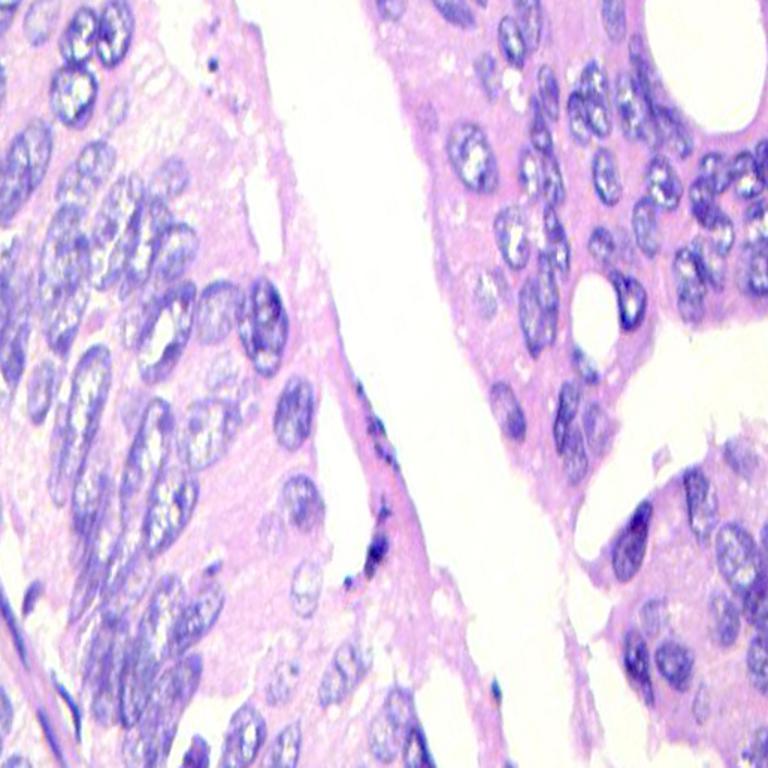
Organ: colon
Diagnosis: adenocarcinomas